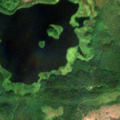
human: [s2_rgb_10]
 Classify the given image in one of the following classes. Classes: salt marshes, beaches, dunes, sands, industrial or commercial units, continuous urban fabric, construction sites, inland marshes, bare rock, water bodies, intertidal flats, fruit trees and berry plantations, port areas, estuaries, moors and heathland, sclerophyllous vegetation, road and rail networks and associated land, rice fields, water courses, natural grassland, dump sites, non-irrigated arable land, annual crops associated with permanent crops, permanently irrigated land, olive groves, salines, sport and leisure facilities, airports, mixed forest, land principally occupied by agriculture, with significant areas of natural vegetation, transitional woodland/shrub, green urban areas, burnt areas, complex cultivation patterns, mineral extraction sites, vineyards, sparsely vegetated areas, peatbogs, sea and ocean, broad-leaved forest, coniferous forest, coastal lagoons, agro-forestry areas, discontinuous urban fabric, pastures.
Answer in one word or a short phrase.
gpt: coniferous forest, mixed forest, transitional woodland/shrub, water bodies